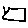
Label: square